Question: I get a weird text symbol when I output the content of a 'NSString'. A user sent its database and it is stored in core data. This is what the symbol looks like:

I guess it does have some specific code, or is it a not supported character? The user can't explain from where such symbol comes from.
Thanks
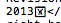
Answer: Look at NSString's class description. You can use the 'canBeConvertedToEncoding' iteratively, with all possible encodings listed in the 'String Encodings' section at the bottom, to find out which one your strings use.